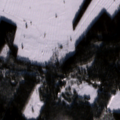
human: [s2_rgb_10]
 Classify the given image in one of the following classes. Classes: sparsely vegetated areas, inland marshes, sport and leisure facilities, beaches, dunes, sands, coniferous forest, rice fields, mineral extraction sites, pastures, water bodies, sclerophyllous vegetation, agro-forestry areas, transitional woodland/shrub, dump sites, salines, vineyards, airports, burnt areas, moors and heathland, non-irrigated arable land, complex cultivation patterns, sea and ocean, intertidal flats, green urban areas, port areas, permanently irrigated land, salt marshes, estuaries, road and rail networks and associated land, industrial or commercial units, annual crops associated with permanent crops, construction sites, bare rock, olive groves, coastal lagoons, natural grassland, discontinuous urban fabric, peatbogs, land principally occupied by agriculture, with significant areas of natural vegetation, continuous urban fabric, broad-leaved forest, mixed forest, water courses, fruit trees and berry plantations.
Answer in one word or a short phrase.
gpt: non-irrigated arable land, coniferous forest, transitional woodland/shrub